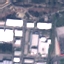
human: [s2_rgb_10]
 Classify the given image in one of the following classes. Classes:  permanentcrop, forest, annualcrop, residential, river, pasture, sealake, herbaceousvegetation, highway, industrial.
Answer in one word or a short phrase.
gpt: Industrial